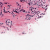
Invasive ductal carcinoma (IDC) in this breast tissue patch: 0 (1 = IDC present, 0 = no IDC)